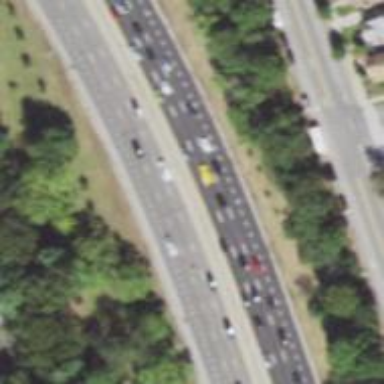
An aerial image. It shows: Asphalt motorway.